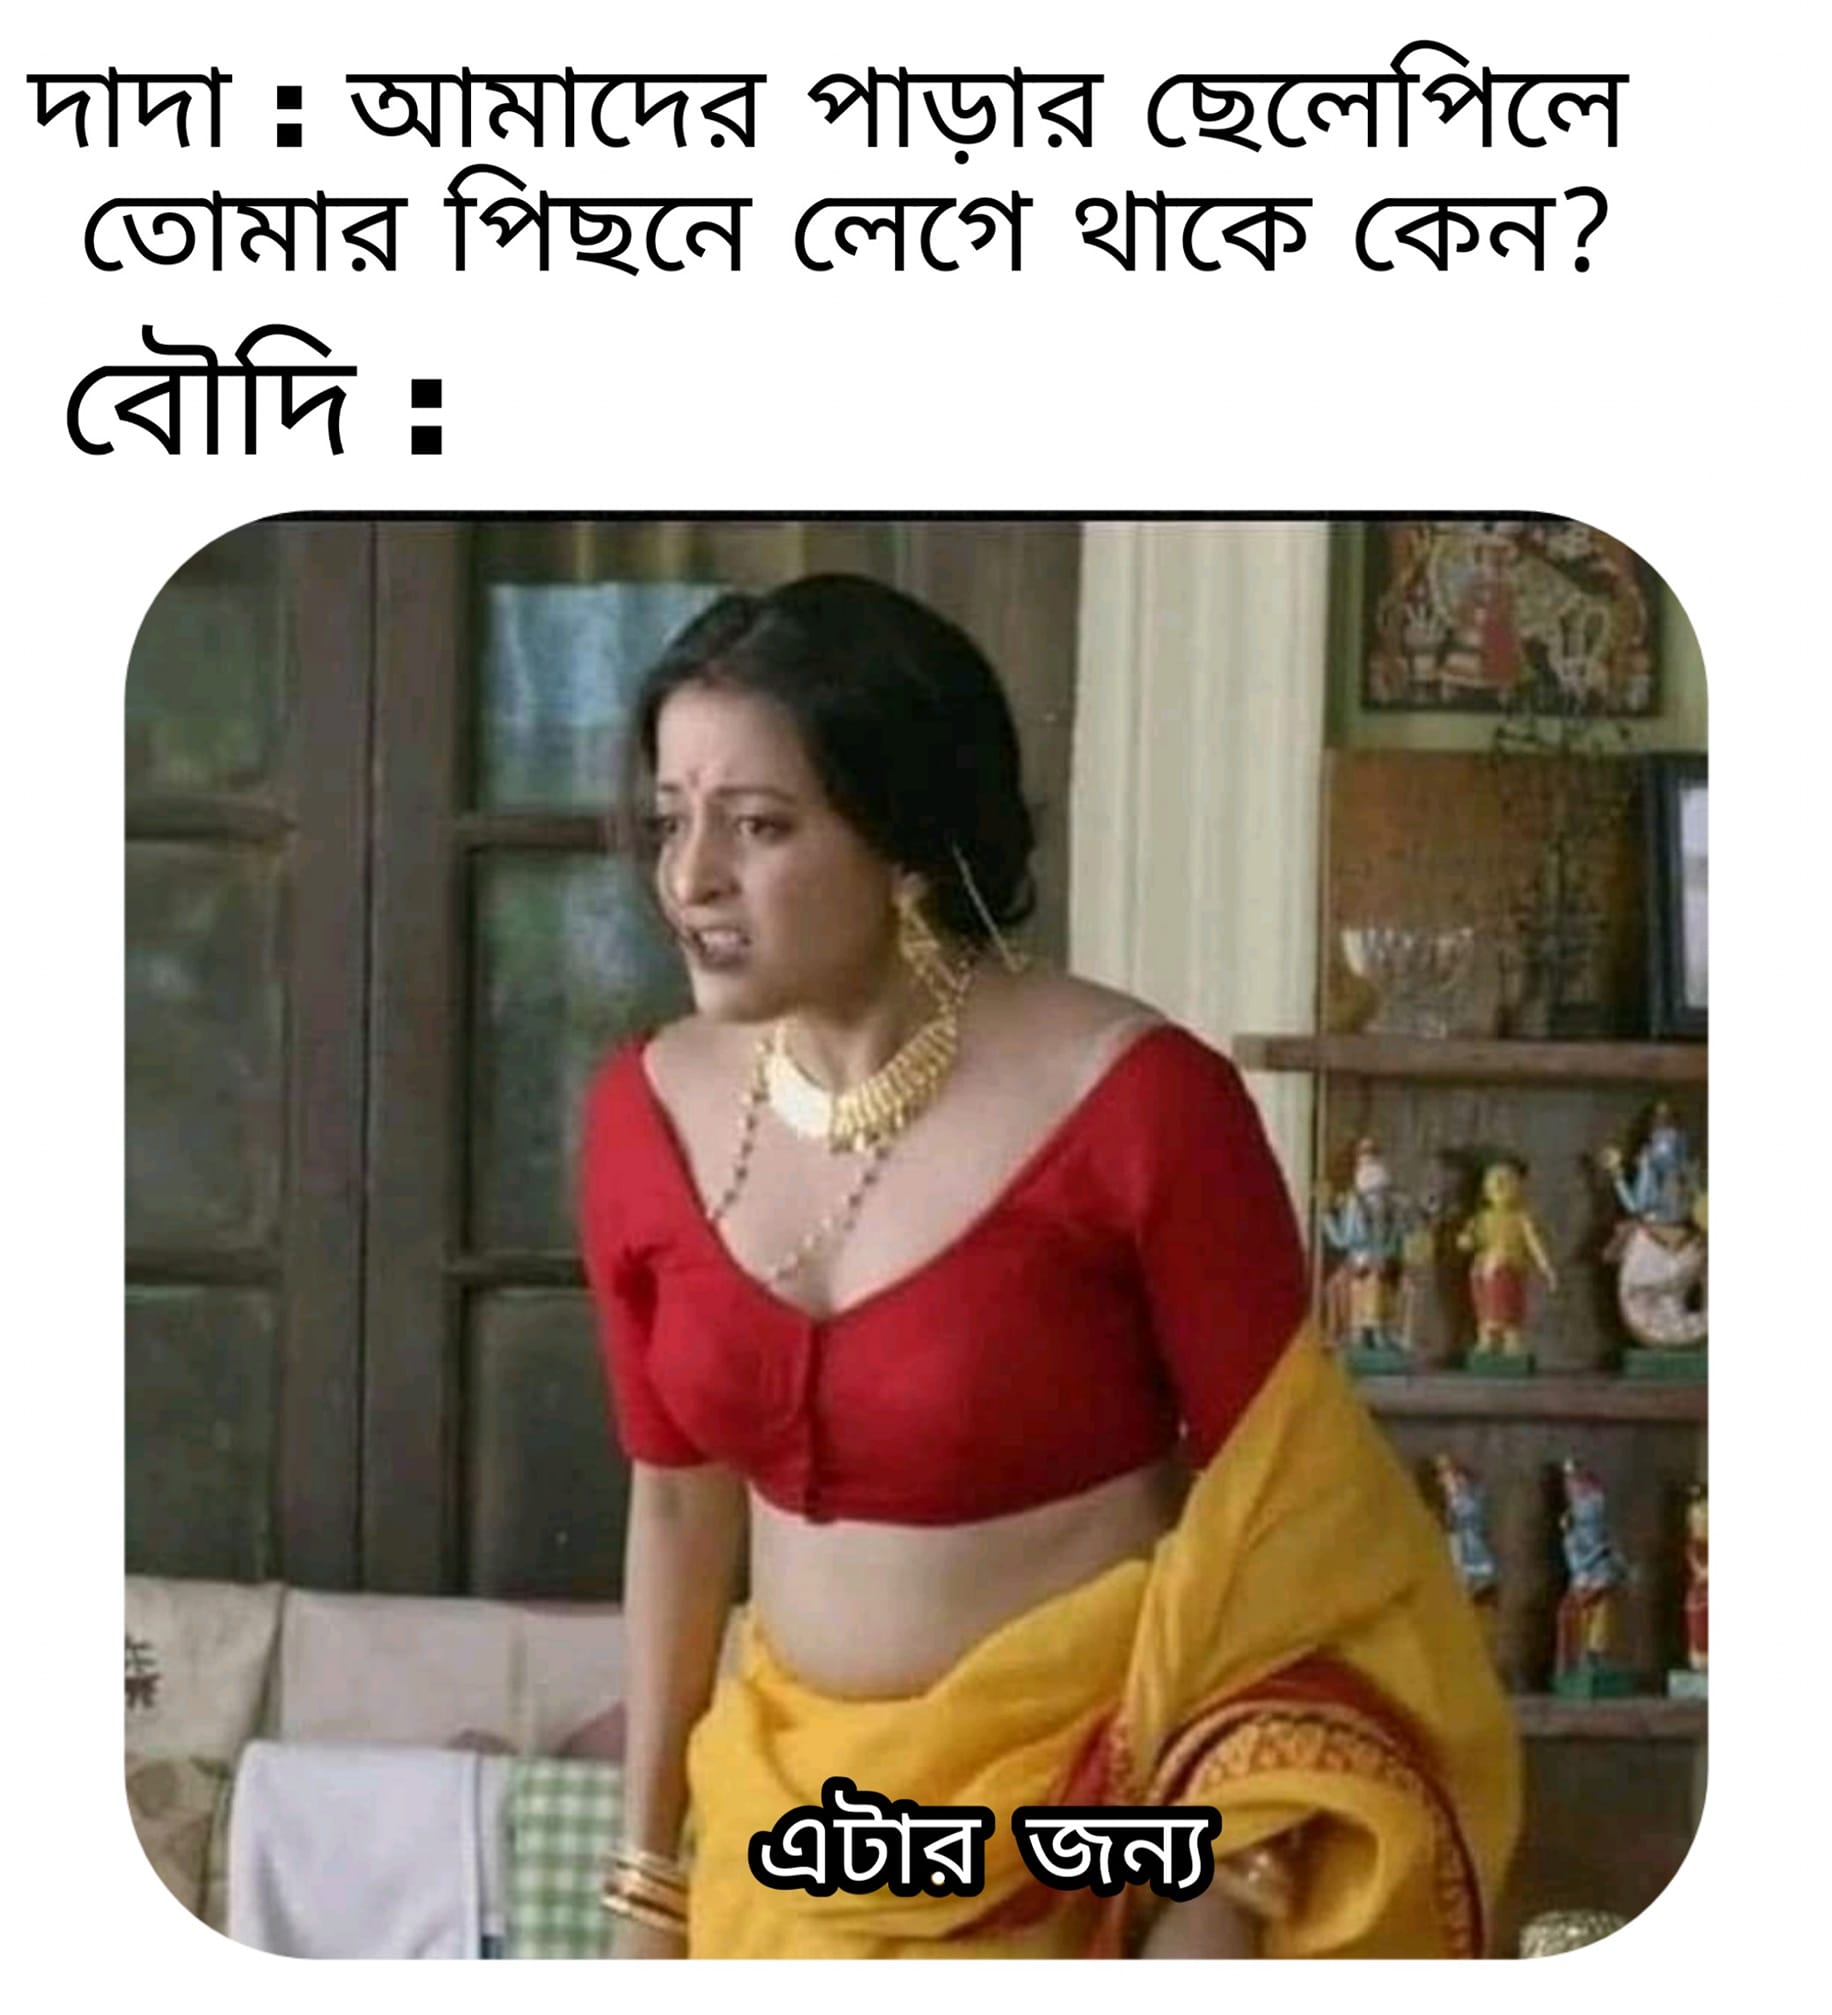
Caption: দাদাঃ  আমাদের পাড়ার ছেলেপিলে তোমার পিছনে লেগে থাকে কেন ?    বৌদিঃ  এটার জন্য
Label: hate